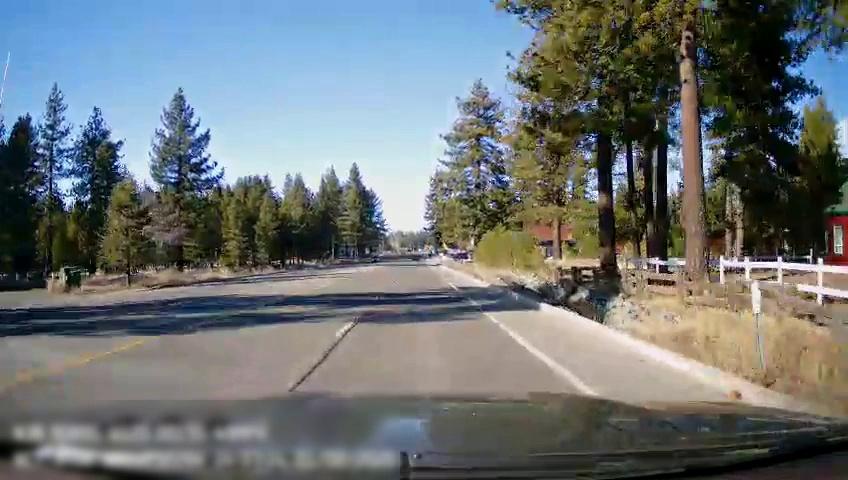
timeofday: Day
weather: Sunny
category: Drivable Space
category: Lanes | Opposite Lane
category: Lanes | Current Lane
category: Lanes | Current Lane
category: Lanes | Current Lane